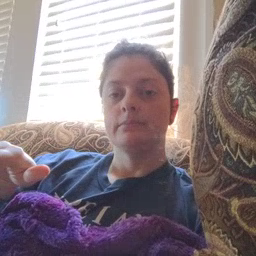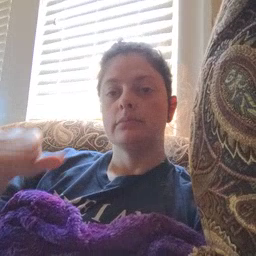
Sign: clean